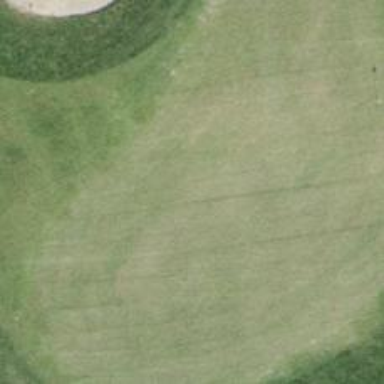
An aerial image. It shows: Golf hole.